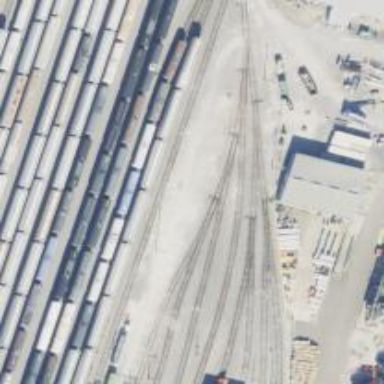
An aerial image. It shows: Railway spur service.